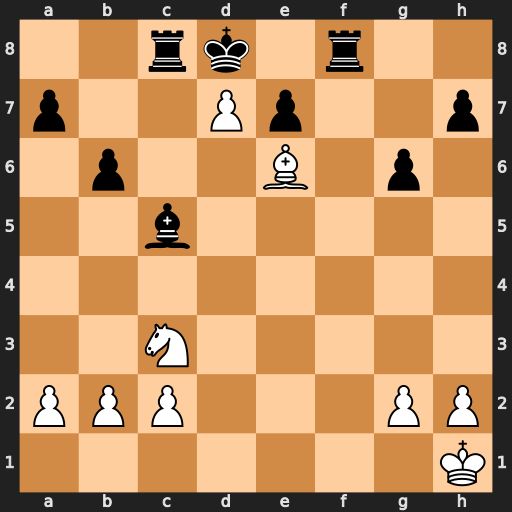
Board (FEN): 2rk1r2/p2Pp2p/1p2B1p1/2b5/8/2N5/PPP3PP/7K
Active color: w
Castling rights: -
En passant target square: -
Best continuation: dxc8=Q#